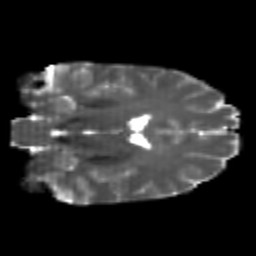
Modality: T2w
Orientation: coronal
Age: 26
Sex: male
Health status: healthy
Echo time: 0.074 s